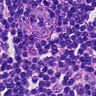
Metastatic tissue present: no